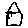
Label: house